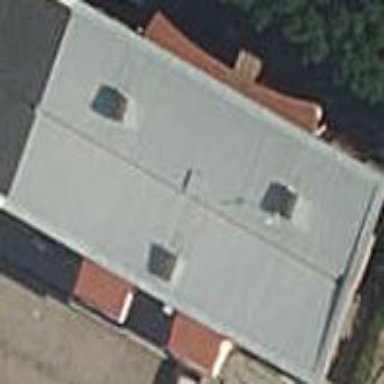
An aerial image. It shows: Hipped-roof building with apartments.